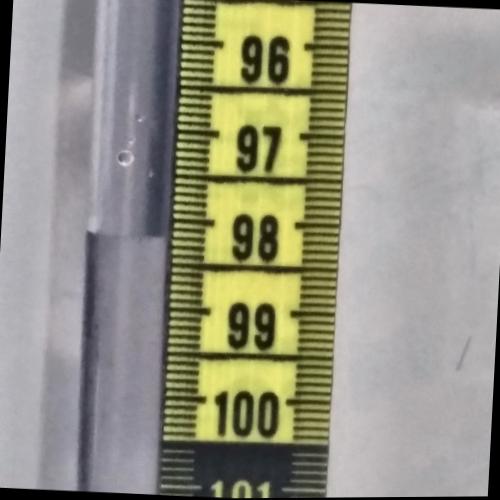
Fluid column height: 98.2 cm